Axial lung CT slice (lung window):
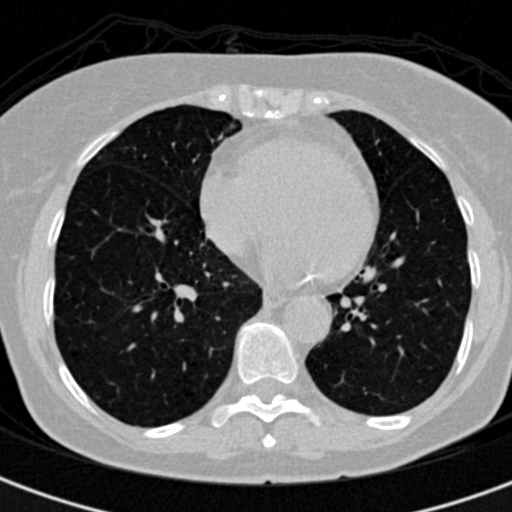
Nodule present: no